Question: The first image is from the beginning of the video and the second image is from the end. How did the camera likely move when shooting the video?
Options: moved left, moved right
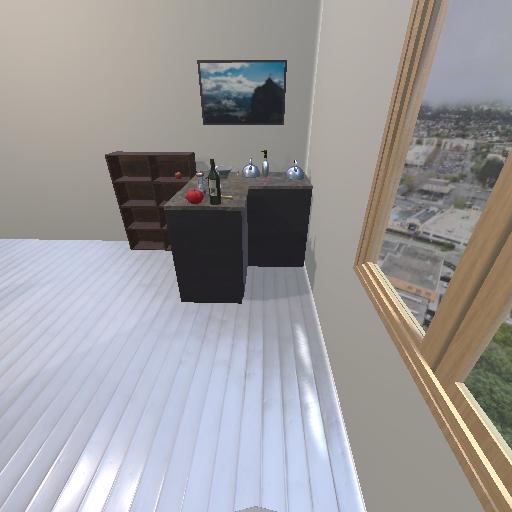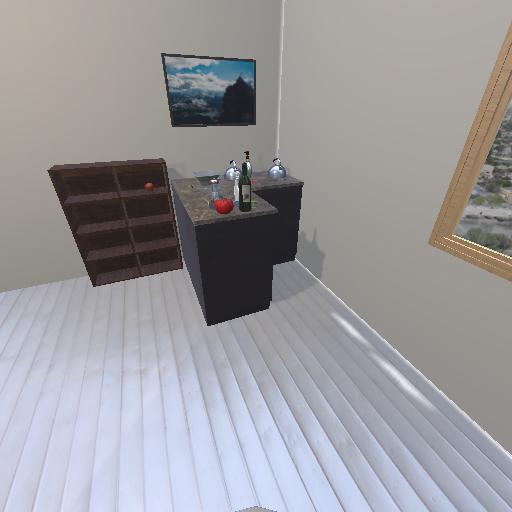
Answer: moved left